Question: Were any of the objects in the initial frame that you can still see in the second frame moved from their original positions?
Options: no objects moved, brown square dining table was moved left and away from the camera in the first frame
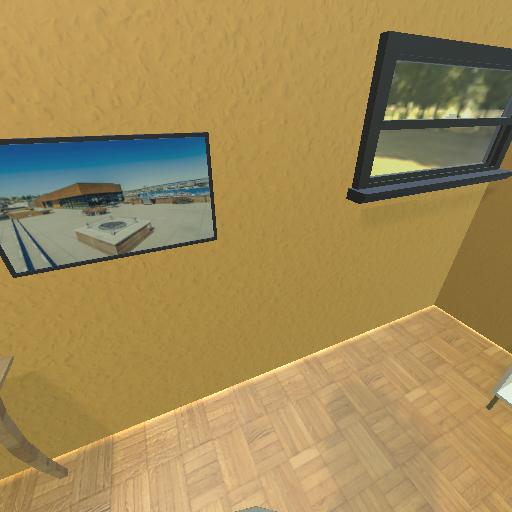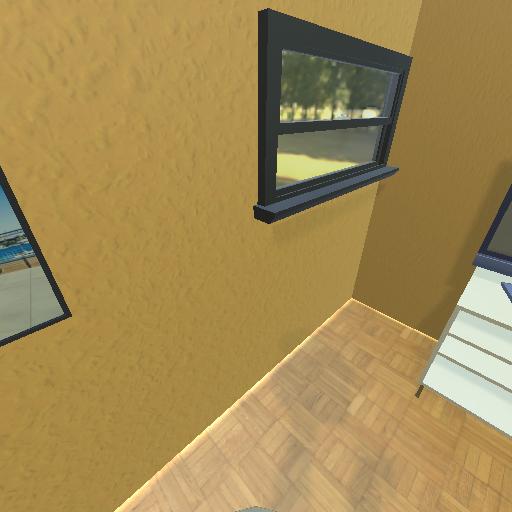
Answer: no objects moved